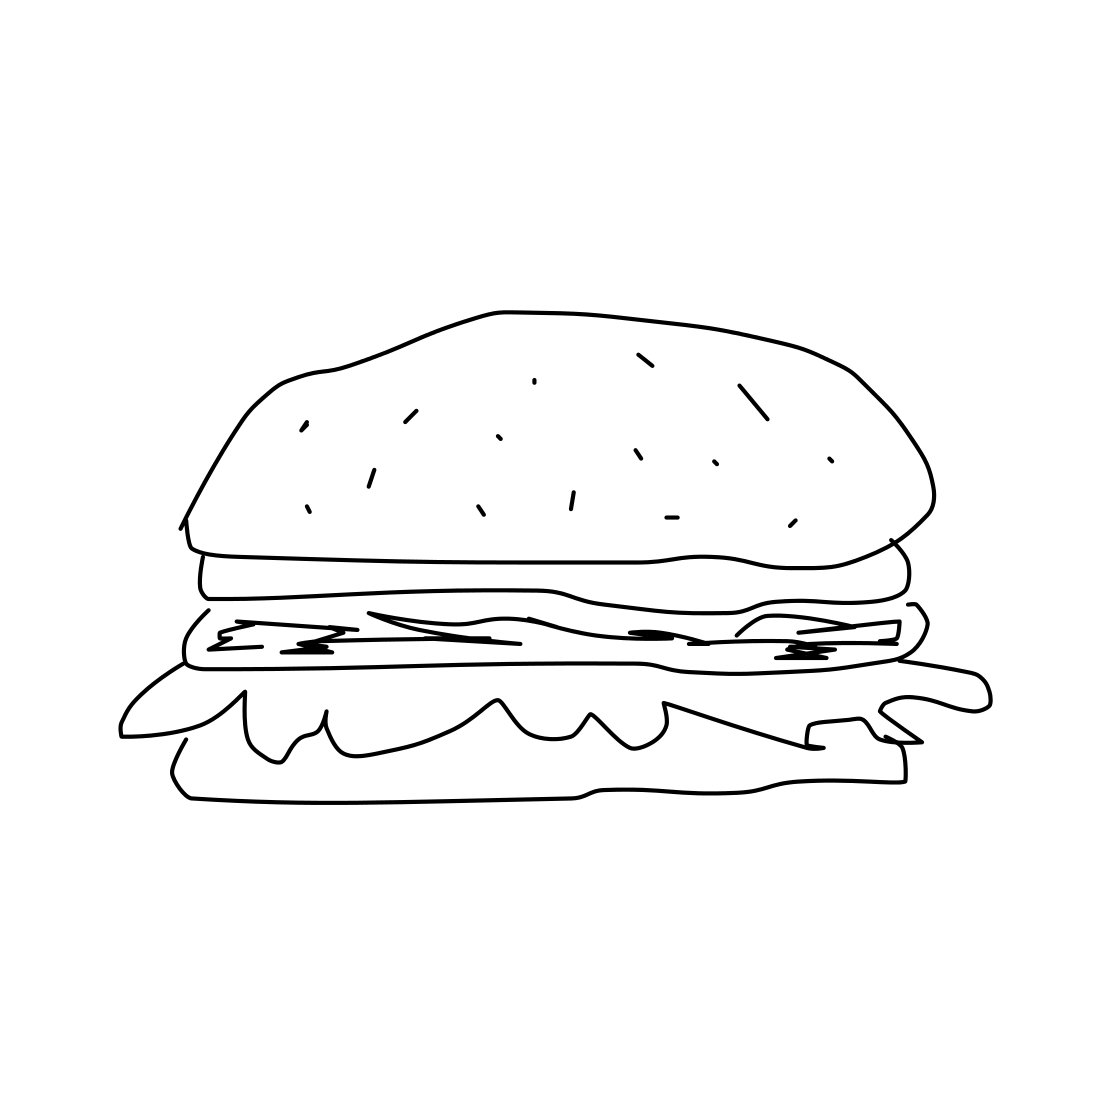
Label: hamburger